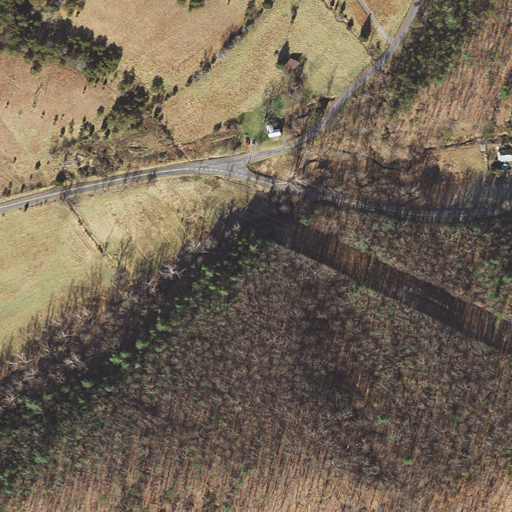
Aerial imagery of valley in Maryland named Frog Hollow containing deciduous forest, pasture, open development, low intensity development, mixed forest, and evergreen forest